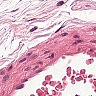
Metastatic tissue present: no